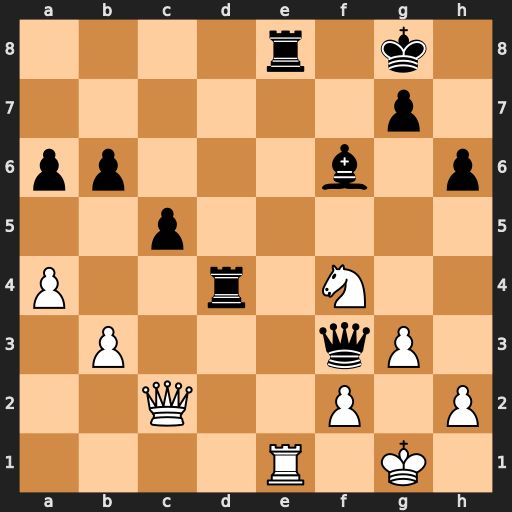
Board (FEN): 4r1k1/6p1/pp3b1p/2p5/P2r1N2/1P3qP1/2Q2P1P/4R1K1
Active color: w
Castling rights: -
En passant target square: -
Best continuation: Rxe8+ Kf7 Qg6#